Interaction volume radius: 10 \u00c5
Interaction volume height: 35 \u00c5
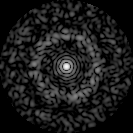
Disorder parameter: 0.8403